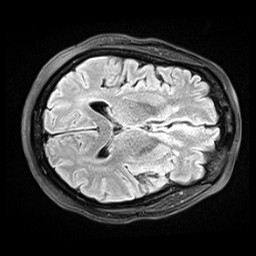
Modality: FLAIR
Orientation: axial
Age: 51
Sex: female
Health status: healthy
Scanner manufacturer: siemens
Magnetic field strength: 3 T
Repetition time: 9 s
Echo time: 0.088 s